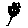
Label: flower